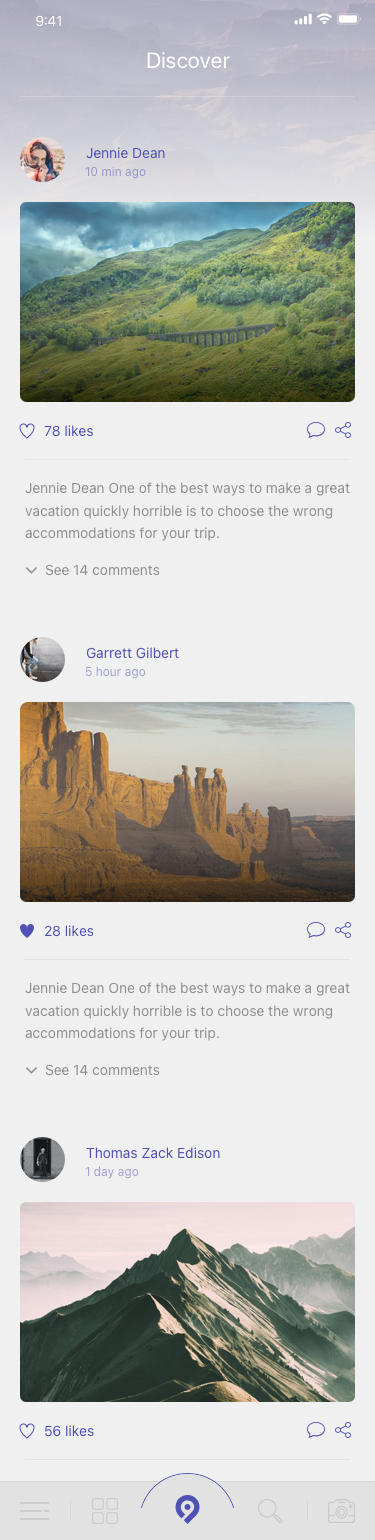
Text in this UI design:
Discover
Jennie Dean
10 min ago
78 likes
Jennie Dean One of the best ways to make a great vacation quickly horrible is to choose the wrong accommodations for your trip.
See 14 comments
Garrett Gilbert
5 hour ago
28 likes
Jennie Dean One of the best ways to make a great vacation quickly horrible is to choose the wrong accommodations for your trip.
See 14 comments
Thomas Zack Edison
1 day ago
56 likes
Jennie Dean One of the best ways to make a great vacation quickly horrible is to choose the wrong accommodations for your trip.